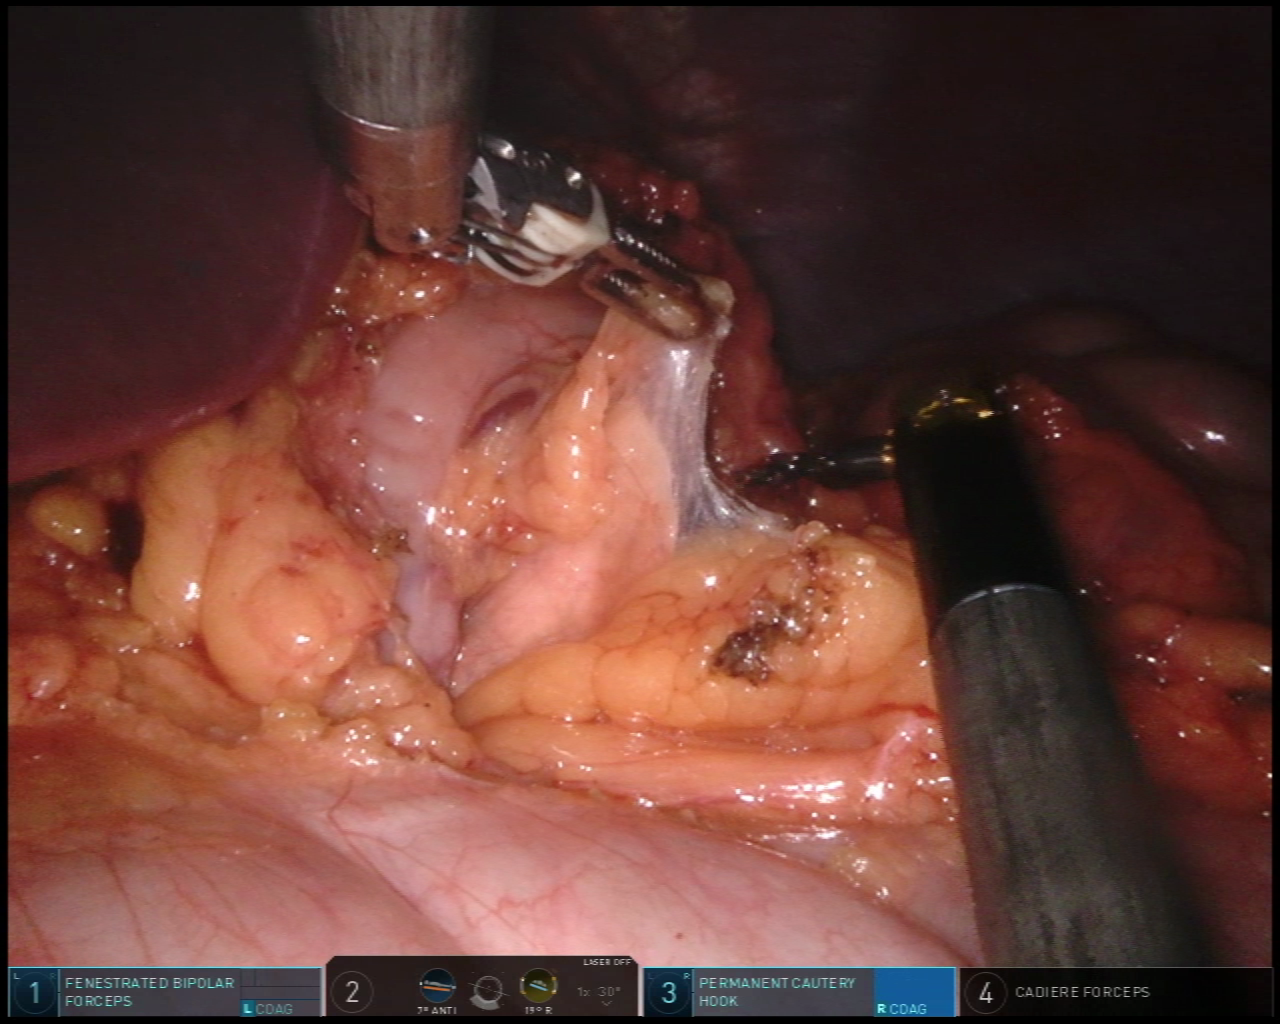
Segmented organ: liver
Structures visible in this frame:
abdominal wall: yes
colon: yes
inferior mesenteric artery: no
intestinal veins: no
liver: yes
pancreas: no
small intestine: no
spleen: no
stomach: yes
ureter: no
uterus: no
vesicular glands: no